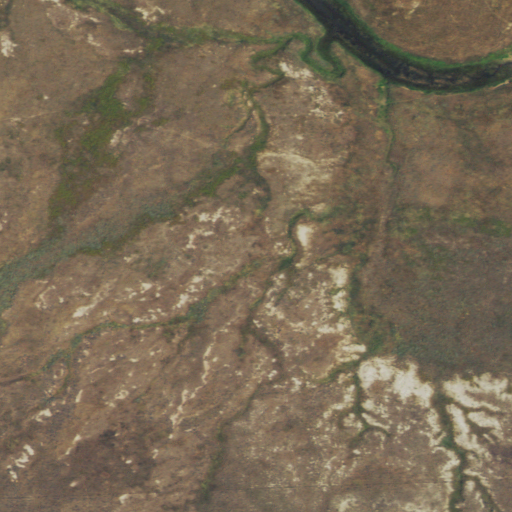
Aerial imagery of valley in Wyoming named Dugout Draw containing grassland, shrub, and herbaceous wetlands